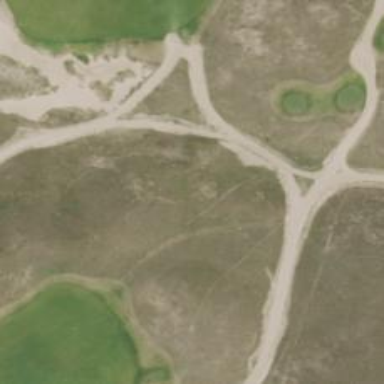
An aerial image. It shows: Golf rough area.